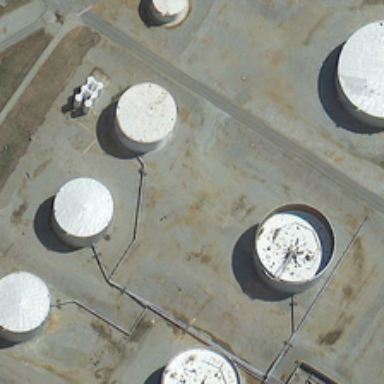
Two of the seven columnar tanks are without lids .